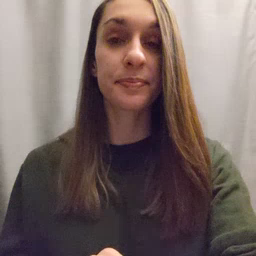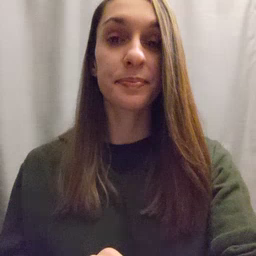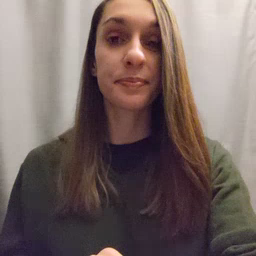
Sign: hat